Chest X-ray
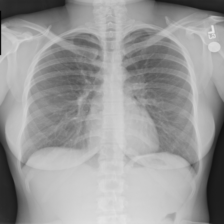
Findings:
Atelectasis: negative
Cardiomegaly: negative
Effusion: negative
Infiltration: negative
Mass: negative
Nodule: negative
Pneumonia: negative
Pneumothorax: negative
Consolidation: negative
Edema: negative
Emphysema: negative
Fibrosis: negative
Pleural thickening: negative
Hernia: negative